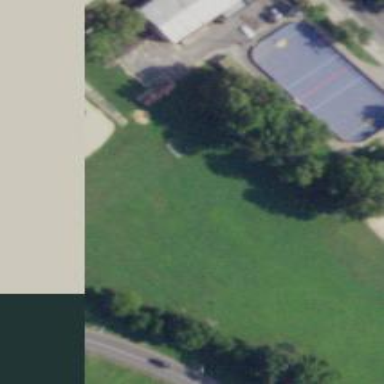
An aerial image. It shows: Soccer pitch designated for leisure and sports activities.